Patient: sex F, age 57
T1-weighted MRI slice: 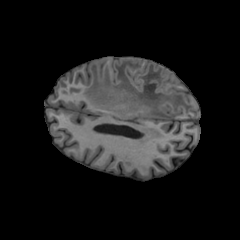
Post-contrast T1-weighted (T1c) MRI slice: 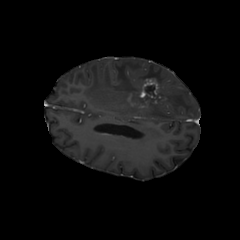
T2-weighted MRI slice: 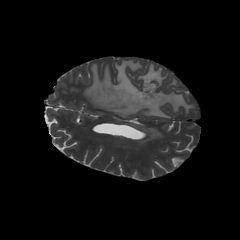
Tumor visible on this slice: yes
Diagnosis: Glioblastoma, IDH-wildtype
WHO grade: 4